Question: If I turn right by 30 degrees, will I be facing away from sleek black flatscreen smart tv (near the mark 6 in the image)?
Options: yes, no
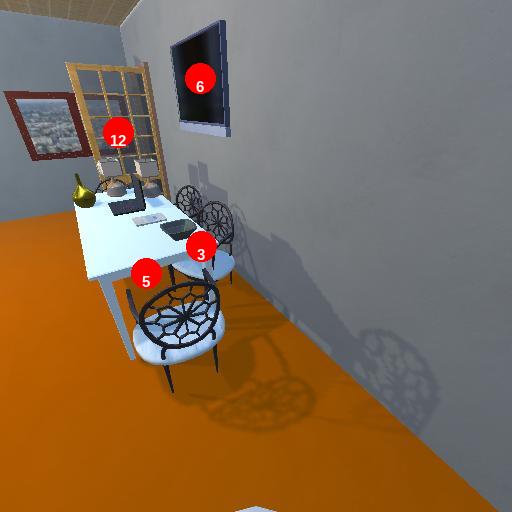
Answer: yes